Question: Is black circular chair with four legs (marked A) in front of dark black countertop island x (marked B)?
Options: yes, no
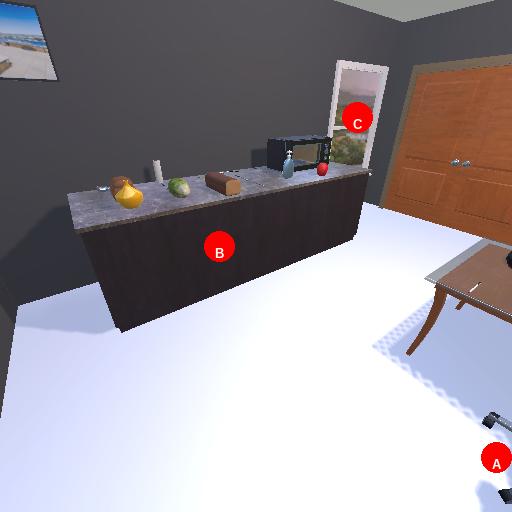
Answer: yes